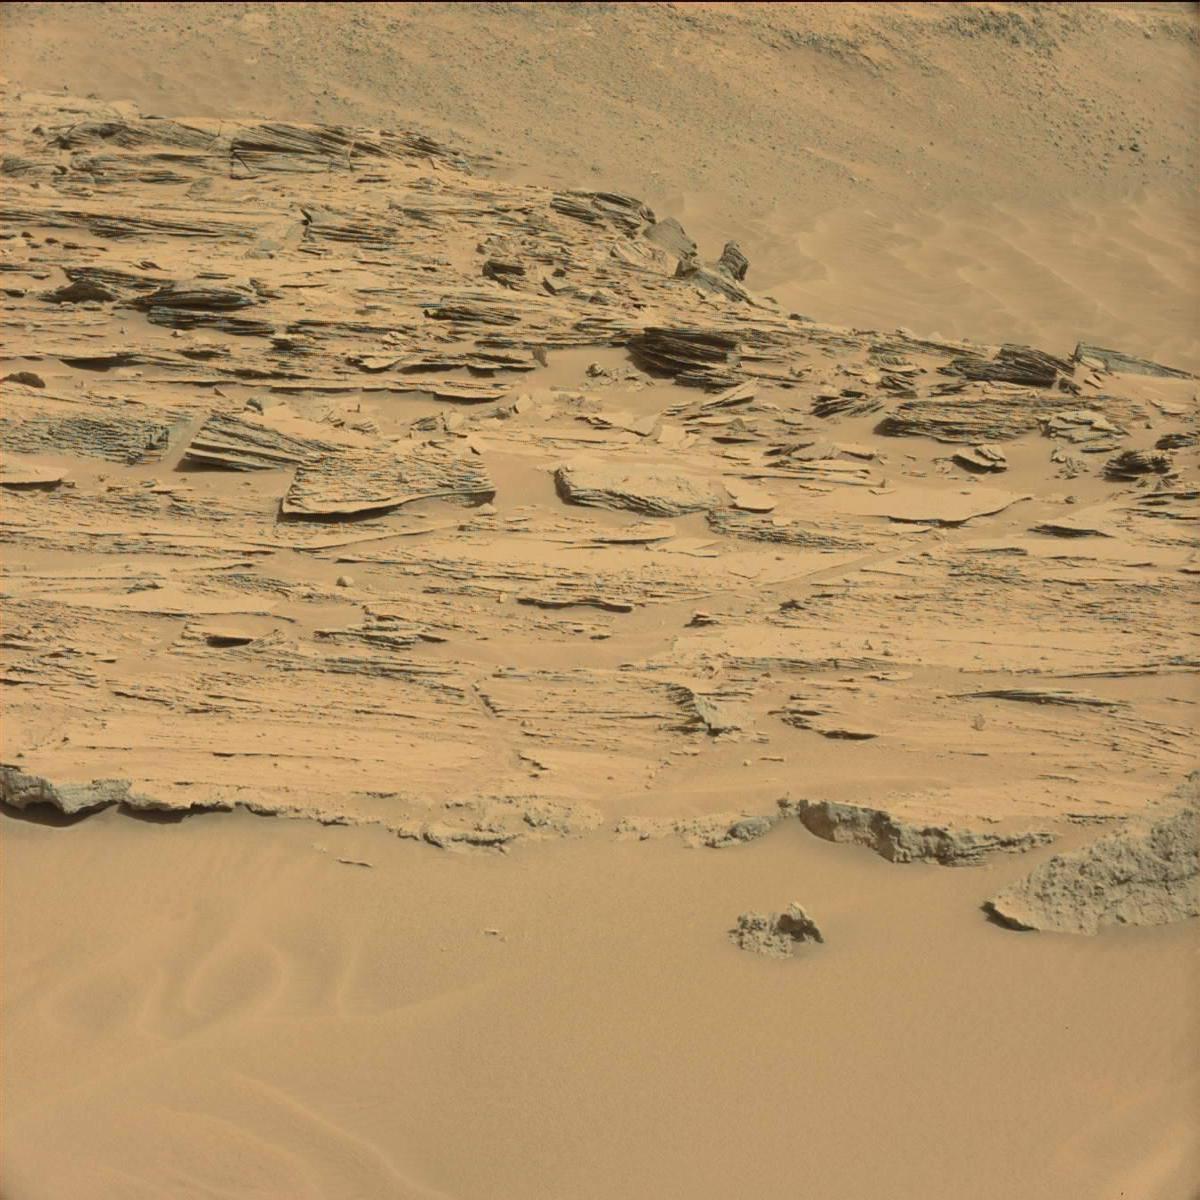
Terrain classes present: Bedrock, Sand / Soil